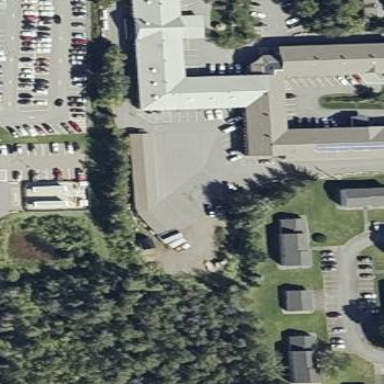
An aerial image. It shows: Healthcare building.